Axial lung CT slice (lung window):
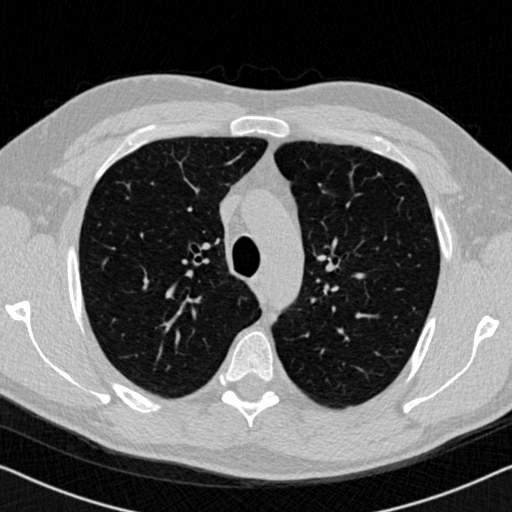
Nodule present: no